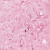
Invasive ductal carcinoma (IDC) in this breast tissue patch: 0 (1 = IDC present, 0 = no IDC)